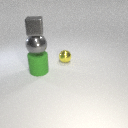
large green rubber cylinder below large gray metal sphere